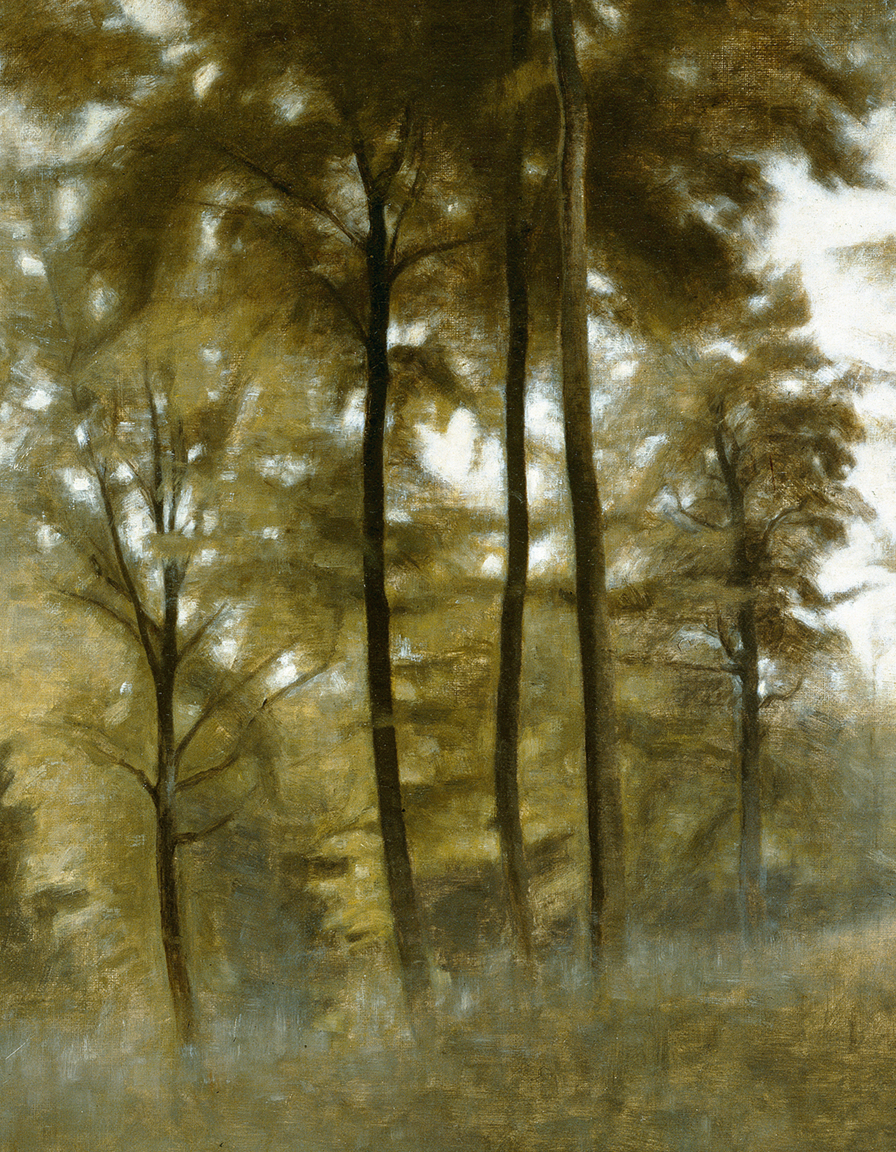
landscape painting, wide, overcast daylight, dark tree trunks rising through dappled golden-green canopy light filtering through misty ground below muted atmospheric background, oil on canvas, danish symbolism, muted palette